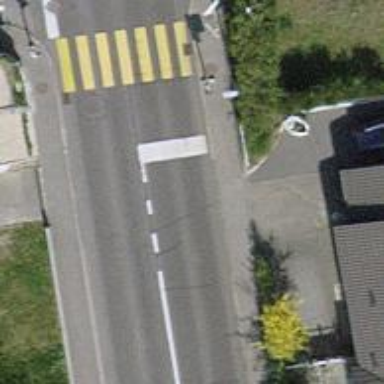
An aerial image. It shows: Road with traffic signals.